Question: I have following table in my android app. I want to delete (set to null) all qty rows.

Im using update statement to do it.but it genarate errors
here is the update statement im using
'''
getContentResolver().update(MenuEntry.CONTENT_URI, null,
MenuEntry.COLUMN_ITEM_QTY+ "='" + null + "'", null);
'''
my provider class update method
'''
public int update(Uri uri, ContentValues values, String selection, String[] selectionArgs) {
final SQLiteDatabase db = mOpenHelper.getWritableDatabase();
final int match = sUriMatcher.match(uri);
int rowsUpdated;
switch (match) {
case MENU:
rowsUpdated = db.update(OrderContract.MenuEntry.TABLE_NAME, values, selection,
selectionArgs);
if (rowsUpdated != 0) {
getContext().getContentResolver().notifyChange(uri, null);
}
break;
case MENU_ID:
rowsUpdated = db.update(OrderContract.MenuEntry.TABLE_NAME, values, selection,
selectionArgs);
break;
case ORDER:
rowsUpdated = db.update(OrderContract.OrderEntry.TABLE_NAME, values, selection,
selectionArgs);
if (rowsUpdated != 0) {
getContext().getContentResolver().notifyChange(uri, null);
}
break;
case ORDER_ID:
rowsUpdated = db.update(OrderContract.OrderEntry.TABLE_NAME, values, selection,
selectionArgs);
break;
default:
throw new UnsupportedOperationException("Unknown uri: " + uri);
}
return rowsUpdated;
}
'''
here is the error log
> '''
11-05 11:01:14.241: E/AndroidRuntime(7212): java.lang.RuntimeException: Unable to start service nk.co.toks.android.kdisplay.StatusUpdateService@413c4c30 with Intent
{ cmp=com.resbook.ressdapp/nk.co.toks.android.kdisplay.StatusUpdateService (has extras) }:
java.lang.IllegalArgumentException: Empty values
'''
'''
11-05 11:01:14.241: E/AndroidRuntime(7212): Caused by: java.lang.IllegalArgumentException: Empty values
11-05 11:01:14.241: E/AndroidRuntime(7212): at android.database.sqlite.SQLiteDatabase.updateWithOnConflict(SQLiteDatabase.java:1531)
11-05 11:01:14.241: E/AndroidRuntime(7212): at android.database.sqlite.SQLiteDatabase.update(SQLiteDatabase.java:1514)
11-05 11:01:14.241: E/AndroidRuntime(7212): at android.content.ContentProvider$Transport.update(ContentProvider.java:235)
11-05 11:01:14.241: E/AndroidRuntime(7212): at android.content.ContentResolver.update(ContentResolver.java:1020)
11-05 11:01:14.241: E/AndroidRuntime(7212): at android.app.Service.onStartCommand(Service.java:450)
11-05 11:01:14.241: E/AndroidRuntime(7212): at android.app.ActivityThread.handleServiceArgs(ActivityThread.java:2850)
11-05 11:01:14.241: E/AndroidRuntime(7212): ... 10 more
'''
Is there any way to complete this by using update or delete statement?
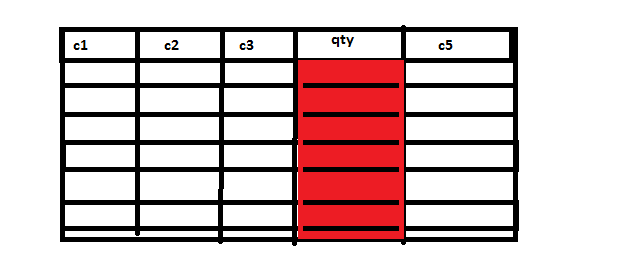
Answer: update as usual with contentvalues. pass null for the specific key
'''
ContentValues values = new ContentValues();
values.putNull(MenuEntry.COLUMN_ITEM_QTY);
int updatedRows = getContentResolver().update(MenuEntry.CONTENT_URI, values, null, null);
'''